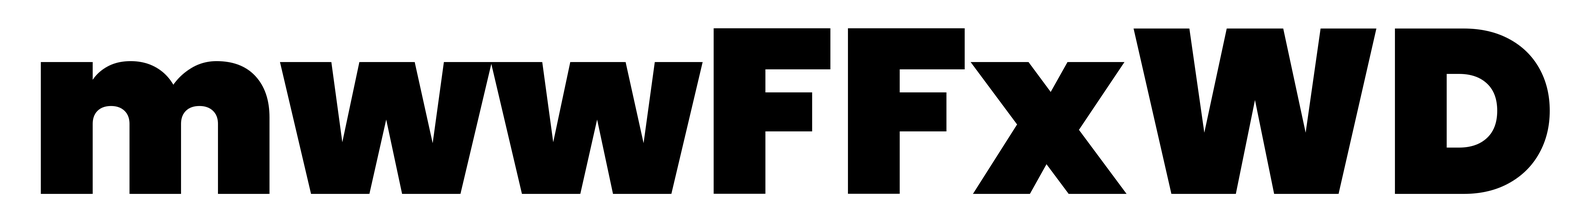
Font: Poppins-Black